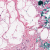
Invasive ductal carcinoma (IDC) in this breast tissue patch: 0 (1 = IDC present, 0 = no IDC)